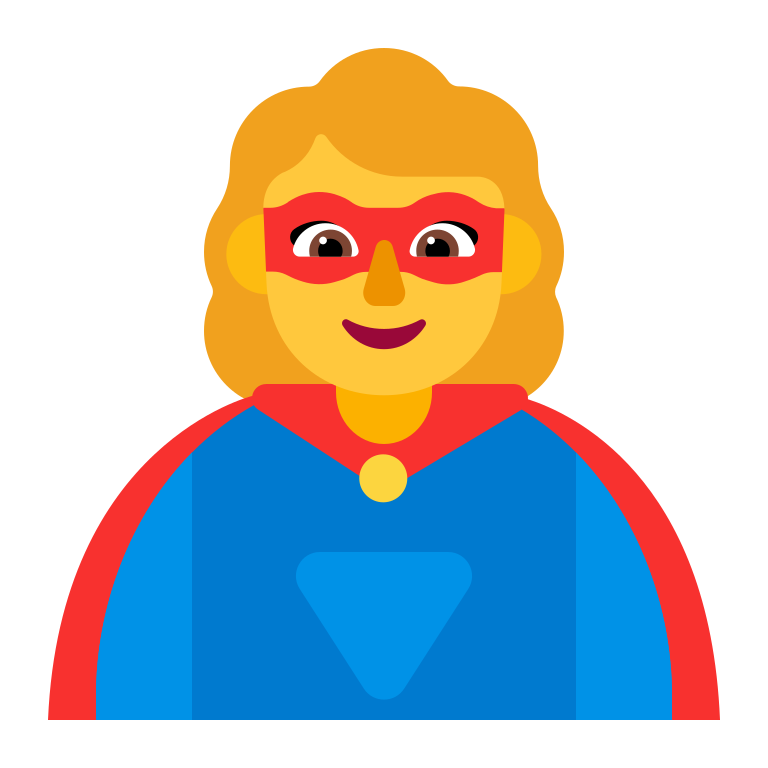
woman superhero flat default